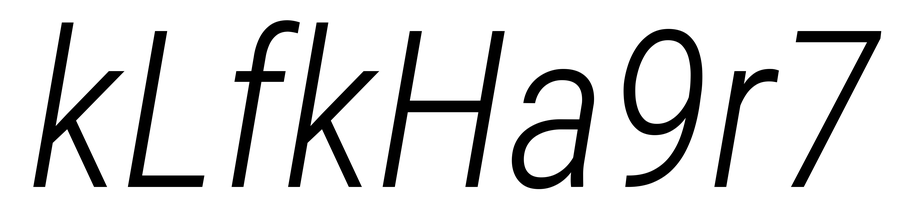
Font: Roboto-Italic_Condensed_Light_Italic